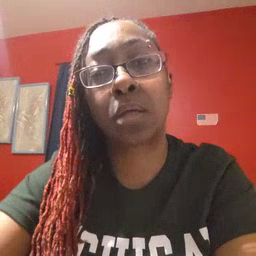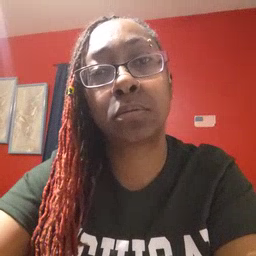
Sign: dog